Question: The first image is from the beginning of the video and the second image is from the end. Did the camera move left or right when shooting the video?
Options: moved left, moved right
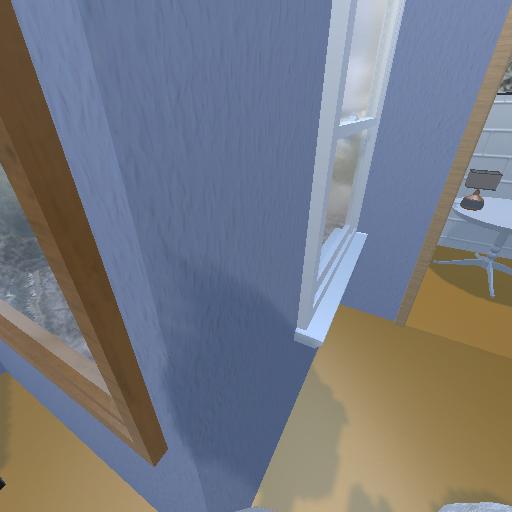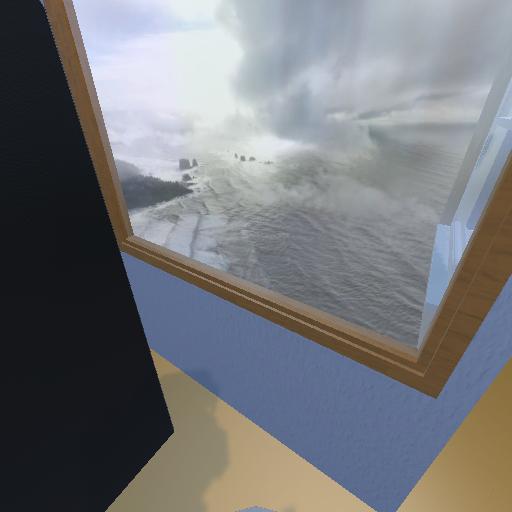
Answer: moved left